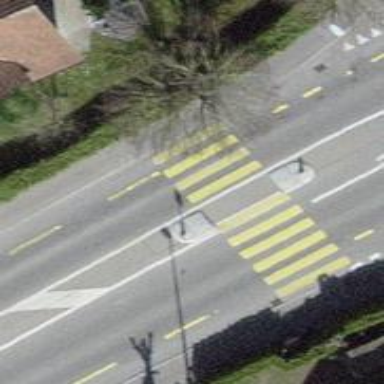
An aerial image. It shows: Zebra crossing on the road.